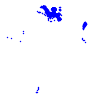
Particle: proton